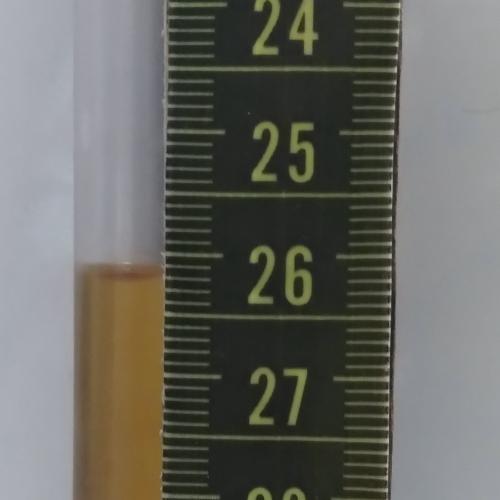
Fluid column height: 26.2 cm